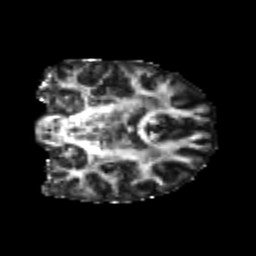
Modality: FA
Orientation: coronal
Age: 24
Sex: female
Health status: healthy
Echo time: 0.074 s